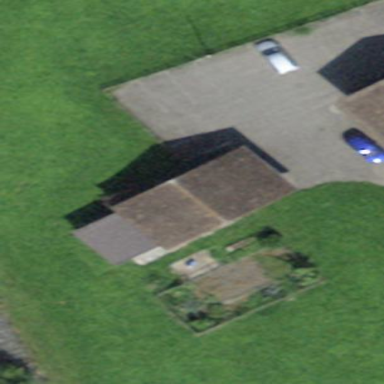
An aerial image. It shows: Rural barn.